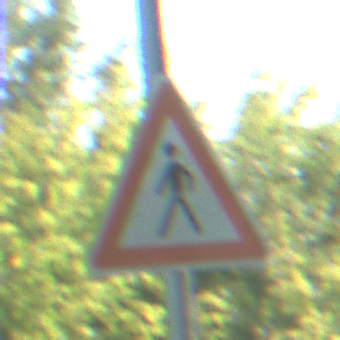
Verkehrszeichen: FussgaengerRechts
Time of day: MorningAfternoon
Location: Outdoor (Nature)
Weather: Clear
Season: NotSpecified
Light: Natural